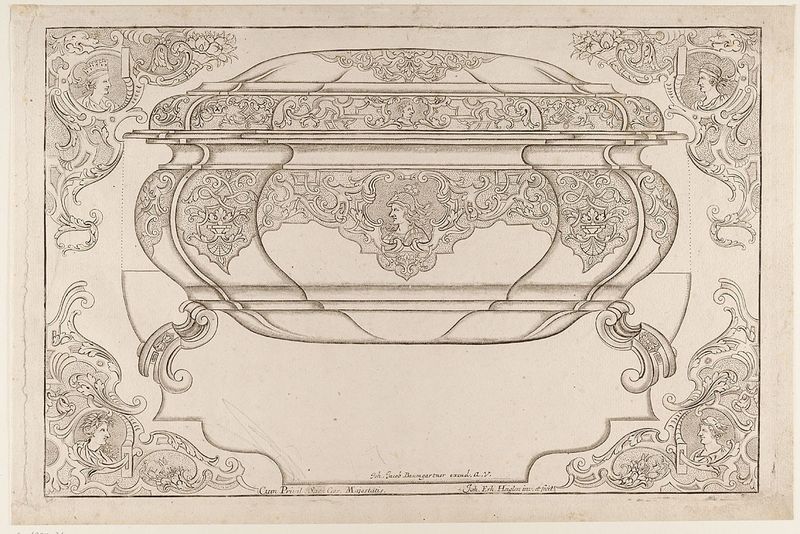
Titel: Deckelschale, Blatt 5 aus der Folge 'Gantz neüe Erfindungen unterschiedlicher Arten von Servicen denen der Goldschmieds-Kunst Zugethanen zu besonderem nutzen'
Künstler: Johann Erhard Heiglen
Standort: Hamburg
Institution: Museum für Kunst und Gewerbe Hamburg
Schlagwörter: profil, tiere, ornament, frucht, hase, papier, grafik, graphik, ornamente, fotografie, photographie, medaillon, druckgraphik, druckgrafik, stich, kunstgewerbe, kaninchen, laubwerk, blattwerk, kupferstich, kunsthandwerk, groteske, wasserzeichen, personifikationen, deckelschale, randornament, punzierung, bandelwerk, tierornament, reproduktionen, berain, industriedesign, druckerzeugnisse, gefäß, behälter, früchte, schüssel, tierornamente, ornamentstich, vorlageblätter, punzenstich, füllhorn